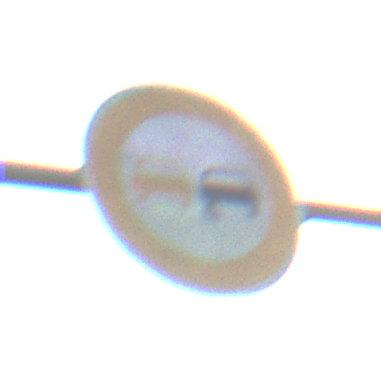
Verkehrszeichen: Ueberholverbot
Umgebung: Outdoor, Nature
Tageszeit: SunriseSunset
Wetter: PartlyCloudy
Licht: Natural
Jahreszeit: NotSpecified
Kontrast: MediumContrast